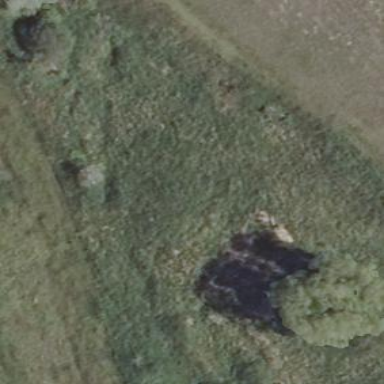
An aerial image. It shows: Beautiful wet meadow natural wetland.